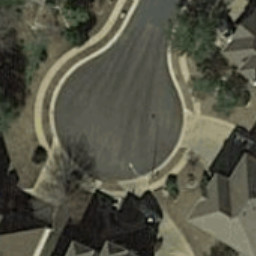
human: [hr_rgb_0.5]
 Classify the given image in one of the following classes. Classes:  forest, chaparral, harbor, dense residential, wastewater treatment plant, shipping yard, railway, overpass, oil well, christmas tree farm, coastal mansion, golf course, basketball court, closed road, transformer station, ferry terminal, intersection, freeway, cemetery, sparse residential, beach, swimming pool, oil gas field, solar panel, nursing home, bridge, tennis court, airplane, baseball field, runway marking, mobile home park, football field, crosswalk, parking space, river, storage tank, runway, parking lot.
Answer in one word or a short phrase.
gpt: closed road